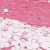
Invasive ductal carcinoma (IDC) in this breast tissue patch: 0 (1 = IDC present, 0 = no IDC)